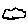
Label: cloud